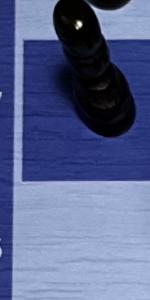
Label: Empty